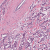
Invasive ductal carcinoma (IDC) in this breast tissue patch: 1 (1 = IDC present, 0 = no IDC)